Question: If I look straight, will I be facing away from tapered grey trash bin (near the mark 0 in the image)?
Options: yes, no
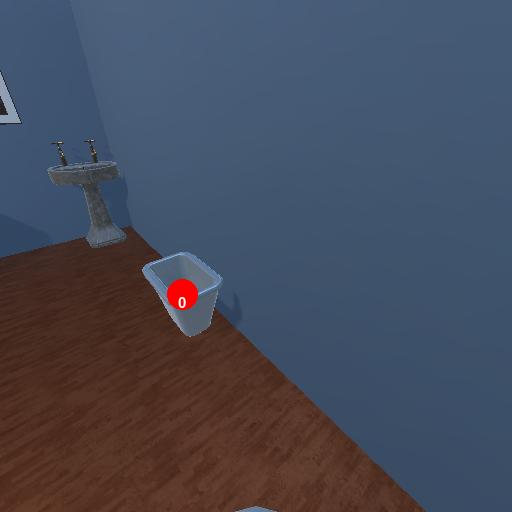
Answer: yes